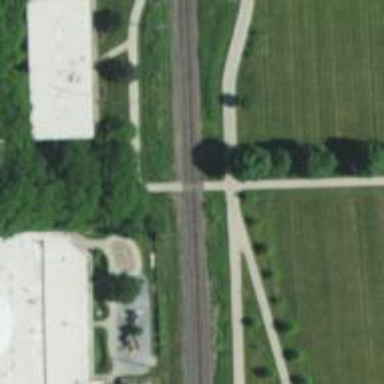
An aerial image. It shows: Uncontrolled railway crossing.